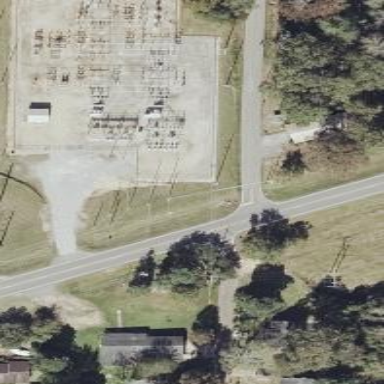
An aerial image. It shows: There is distribution substation enclosed by fence.